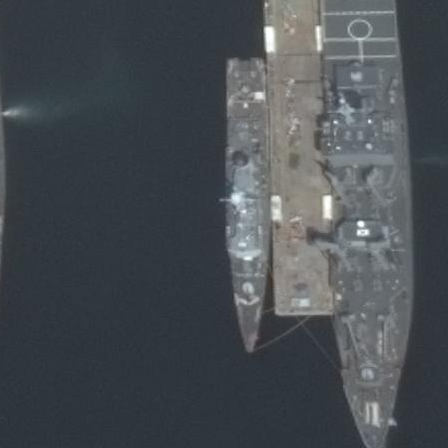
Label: cruiser